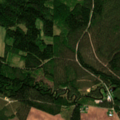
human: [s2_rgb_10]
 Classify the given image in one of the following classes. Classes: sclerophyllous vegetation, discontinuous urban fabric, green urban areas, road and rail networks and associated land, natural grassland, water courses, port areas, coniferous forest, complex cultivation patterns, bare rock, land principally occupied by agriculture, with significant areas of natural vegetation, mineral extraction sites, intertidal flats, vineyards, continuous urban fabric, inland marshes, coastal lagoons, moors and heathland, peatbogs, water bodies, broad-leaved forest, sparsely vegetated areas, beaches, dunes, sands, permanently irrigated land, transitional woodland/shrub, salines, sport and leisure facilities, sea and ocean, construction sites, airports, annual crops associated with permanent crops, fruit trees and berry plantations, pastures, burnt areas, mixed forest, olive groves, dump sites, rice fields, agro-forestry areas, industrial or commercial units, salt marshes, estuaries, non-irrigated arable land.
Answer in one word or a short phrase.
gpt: non-irrigated arable land, coniferous forest, mixed forest, transitional woodland/shrub